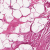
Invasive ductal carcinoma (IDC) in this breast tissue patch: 0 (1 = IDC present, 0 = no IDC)